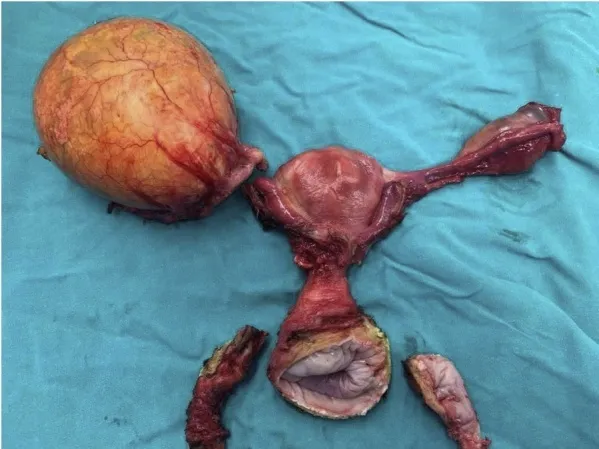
Postoperative specimen of the uterus, including the right ovary with the hydatid cyst and the left adnexa.
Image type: medical_photograph (other_medical_photograph)